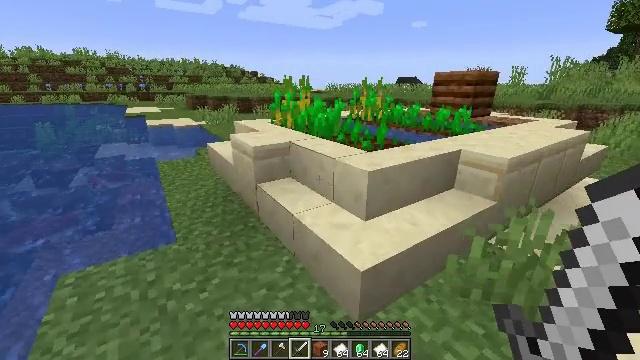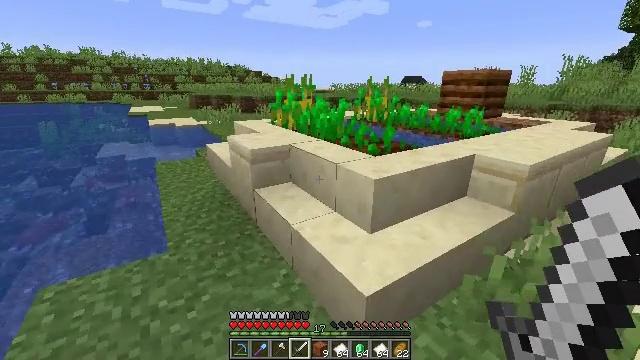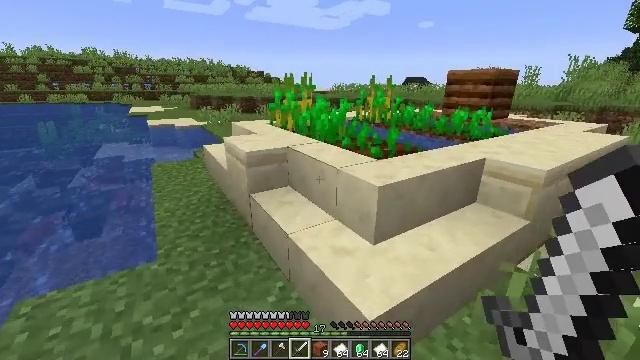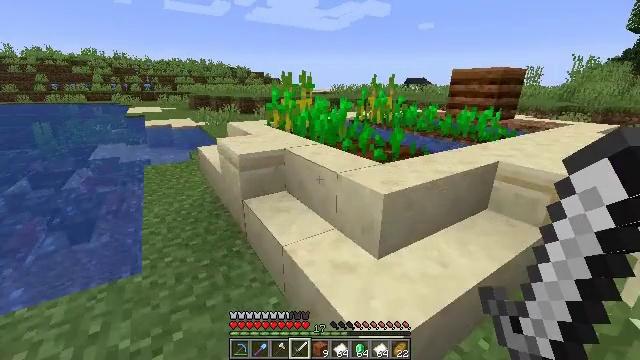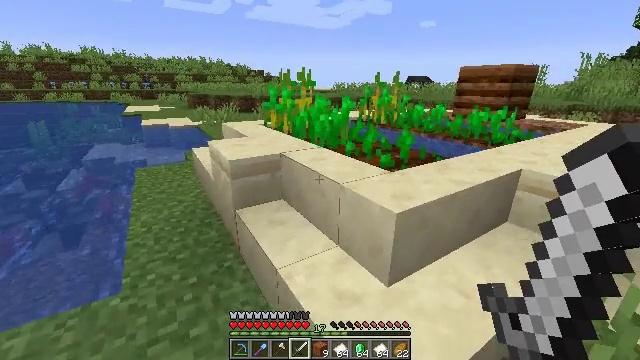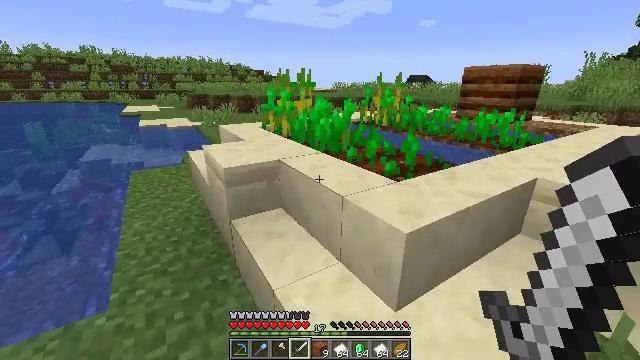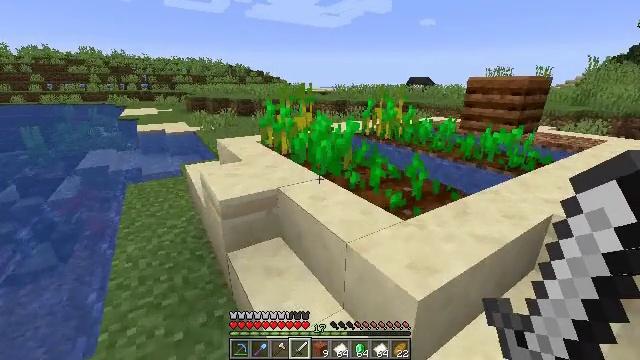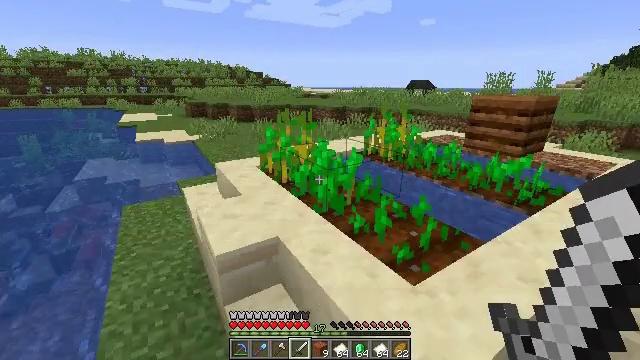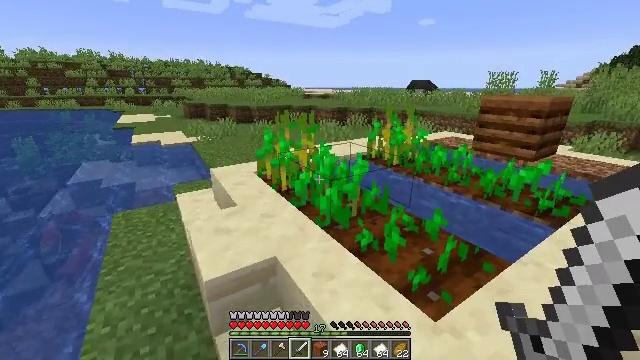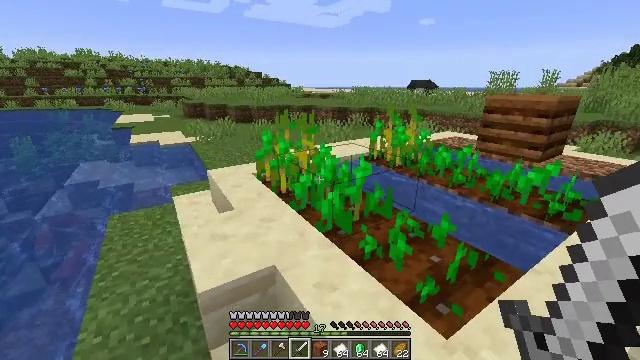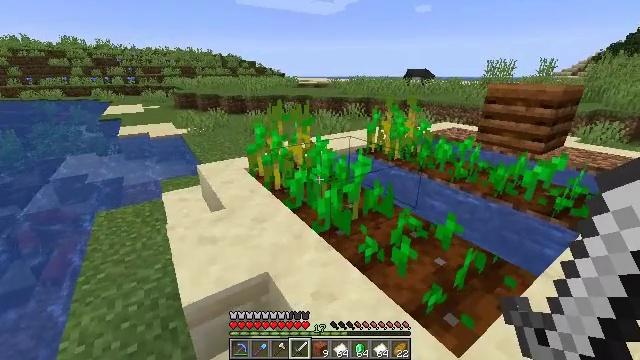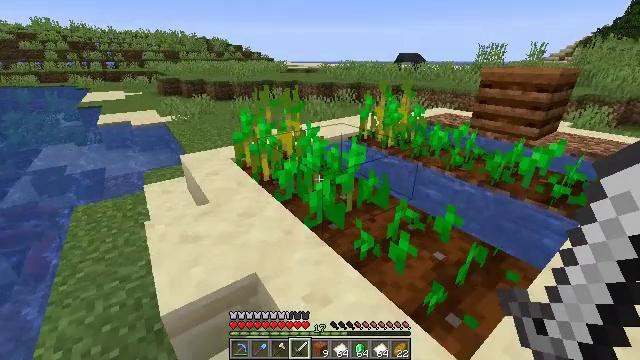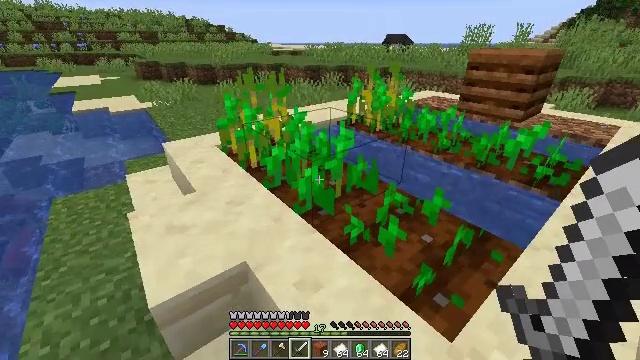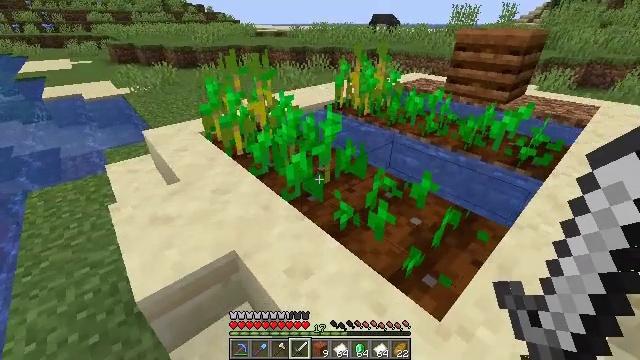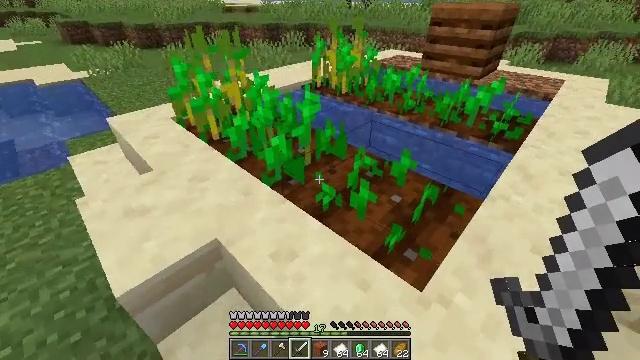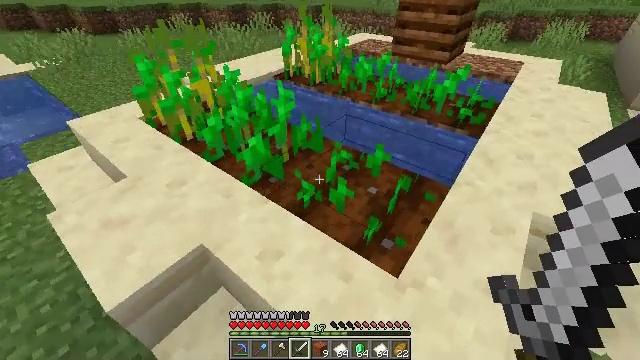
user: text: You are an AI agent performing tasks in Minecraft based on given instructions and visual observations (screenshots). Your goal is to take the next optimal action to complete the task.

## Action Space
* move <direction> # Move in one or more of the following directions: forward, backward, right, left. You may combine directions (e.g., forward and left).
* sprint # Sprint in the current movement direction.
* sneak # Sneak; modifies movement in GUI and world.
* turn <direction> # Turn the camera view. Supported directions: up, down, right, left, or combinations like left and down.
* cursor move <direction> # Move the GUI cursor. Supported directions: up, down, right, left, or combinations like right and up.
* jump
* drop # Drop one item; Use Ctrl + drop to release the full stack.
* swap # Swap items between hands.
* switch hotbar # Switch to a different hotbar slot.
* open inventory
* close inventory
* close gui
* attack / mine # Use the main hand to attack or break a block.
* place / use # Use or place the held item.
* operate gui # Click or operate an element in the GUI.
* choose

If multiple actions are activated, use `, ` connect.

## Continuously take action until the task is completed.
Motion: motion action
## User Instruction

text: Gather wheat by left-clicking on it.
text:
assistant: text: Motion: move forward
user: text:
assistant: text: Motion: move forward
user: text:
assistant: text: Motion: move forward
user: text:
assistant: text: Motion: move forward
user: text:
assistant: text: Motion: move forward
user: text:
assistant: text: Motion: move forward
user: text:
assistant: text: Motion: move forward
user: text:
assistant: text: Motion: move forward
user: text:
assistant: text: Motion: move forward
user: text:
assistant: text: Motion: turn right and down
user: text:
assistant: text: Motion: turn right and down
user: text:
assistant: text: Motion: turn right and down
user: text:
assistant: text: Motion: turn right and down
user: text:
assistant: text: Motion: turn right and down
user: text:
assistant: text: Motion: turn right and down
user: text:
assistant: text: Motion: turn right and down
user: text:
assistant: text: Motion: turn right and down
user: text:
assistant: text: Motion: attack / mine
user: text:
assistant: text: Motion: move forward, turn left, attack / mine
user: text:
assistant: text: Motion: move forward, turn left and up, attack / mine
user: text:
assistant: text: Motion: move forward, turn left and up, attack / mine
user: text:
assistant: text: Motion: move forward, turn left and up, attack / mine
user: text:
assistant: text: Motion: move forward, turn left, attack / mine
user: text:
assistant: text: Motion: turn left, attack / mine
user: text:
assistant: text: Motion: turn left, attack / mine
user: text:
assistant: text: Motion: turn left, attack / mine
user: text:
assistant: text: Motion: attack / mine
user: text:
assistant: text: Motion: attack / mine
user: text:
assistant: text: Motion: move forward
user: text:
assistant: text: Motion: move forward, turn right and down